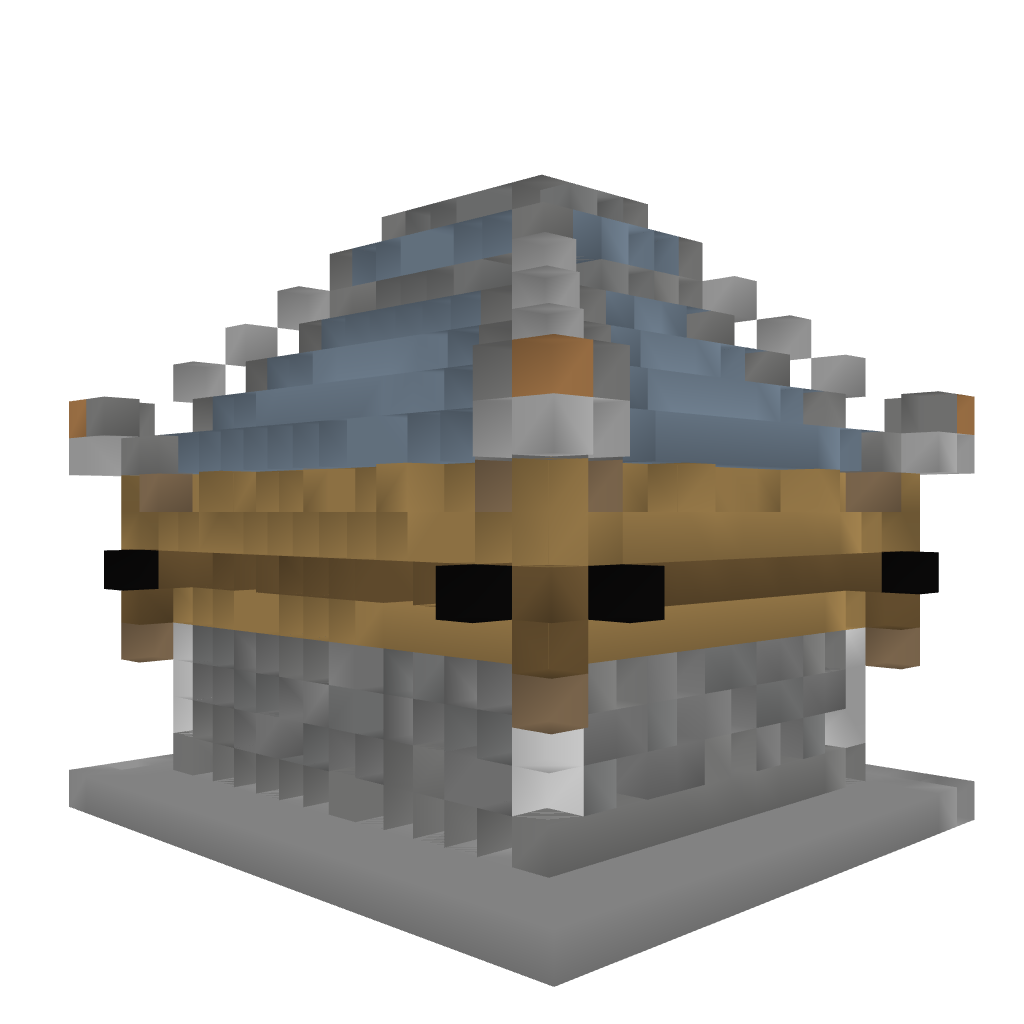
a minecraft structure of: Pretty Little Pagoda